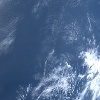
Label: water